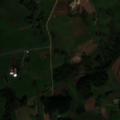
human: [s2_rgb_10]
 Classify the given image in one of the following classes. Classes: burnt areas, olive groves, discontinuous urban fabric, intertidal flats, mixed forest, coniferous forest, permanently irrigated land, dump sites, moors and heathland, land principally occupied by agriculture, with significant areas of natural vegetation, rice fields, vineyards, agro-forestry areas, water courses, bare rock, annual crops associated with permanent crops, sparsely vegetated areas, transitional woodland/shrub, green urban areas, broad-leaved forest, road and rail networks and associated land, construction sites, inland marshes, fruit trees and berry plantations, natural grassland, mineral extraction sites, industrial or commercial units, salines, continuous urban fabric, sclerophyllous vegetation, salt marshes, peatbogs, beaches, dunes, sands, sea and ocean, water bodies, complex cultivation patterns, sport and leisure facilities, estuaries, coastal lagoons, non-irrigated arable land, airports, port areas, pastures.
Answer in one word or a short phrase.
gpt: non-irrigated arable land, pastures, complex cultivation patterns, land principally occupied by agriculture, with significant areas of natural vegetation, transitional woodland/shrub